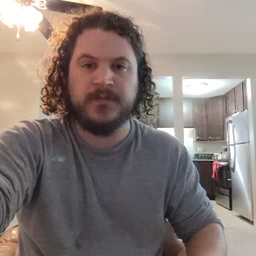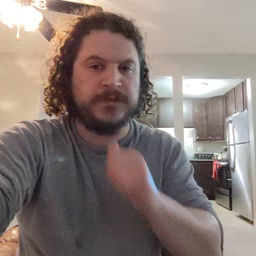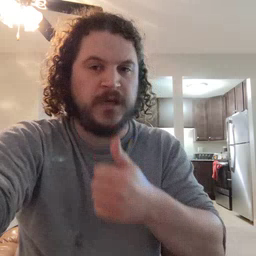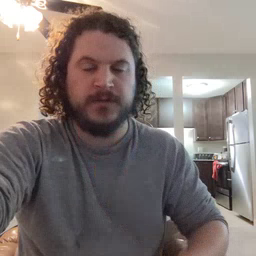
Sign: not